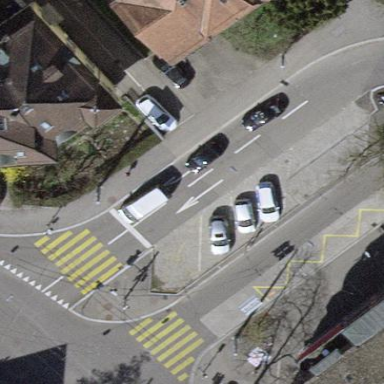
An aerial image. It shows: Parking available on the street side.